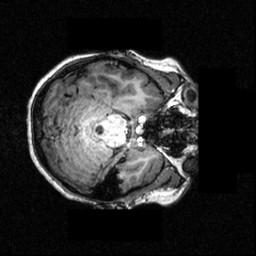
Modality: T1w
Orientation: axial
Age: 20
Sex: female
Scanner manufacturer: siemens
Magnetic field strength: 3.951 T
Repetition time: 1.5 s
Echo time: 0.00335 s